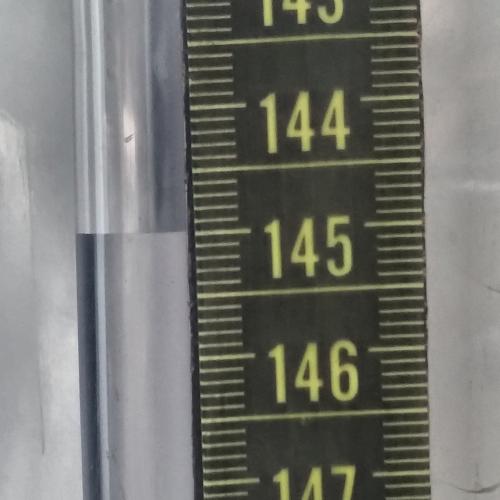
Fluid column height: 145.0 cm